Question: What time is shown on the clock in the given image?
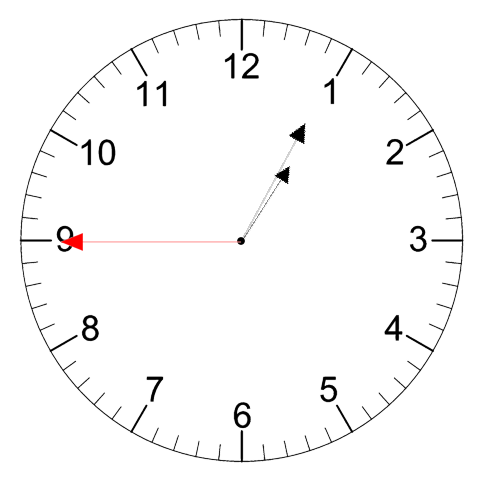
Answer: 01:04:45